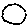
Label: circle